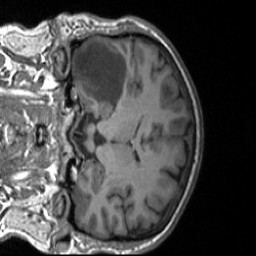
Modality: T1w
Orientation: coronal
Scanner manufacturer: siemens
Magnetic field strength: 3 T
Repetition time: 1.9 s
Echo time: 0.00251 s